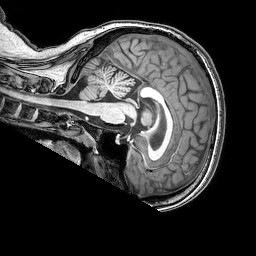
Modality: T1w
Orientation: sagittal
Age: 19
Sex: female